Question: I have an VPS (OVH) with Debian 9 and I'm trying to create something like this:

When I'm trying to connect via https everything works great. But when I'm trying to clone repository via SSH it fail.
This is my docker-composer.yml file:
'''
version: '2'
services:
nginx-proxy:
image: jwilder/nginx-proxy
ports:
- "80:80"
- "443:443"
volumes:
- "/etc/nginx/vhost.d"
- "/usr/share/nginx/html"
- "/var/run/docker.sock:/tmp/docker.sock:ro"
- "/etc/nginx/certs"
letsencrypt-nginx-proxy-companion:
image: jrcs/letsencrypt-nginx-proxy-companion
volumes:
- "/var/run/docker.sock:/var/run/docker.sock:ro"
volumes_from:
- "nginx-proxy"
gitlab:
image: 'gitlab/gitlab-ce'
restart: always
container_name: gitlab
hostname: 'gitlab.example.com'
environment:
VIRTUAL_HOST: gitlab.example.com
LETSENCRYPT_HOST: gitlab.example.com
LETSENCRYPT_EMAIL: admin@example.com
GITLAB_OMNIBUS_CONFIG: |
external_url 'http://gitlab.example.com'
volumes:
- '/srv/gitlab/config:/etc/gitlab'
- '/srv/gitlab/logs:/var/log/gitlab'
- '/srv/gitlab/data:/var/opt/gitlab'
gitlab-runner:
image: gitlab/gitlab-runner
container_name: gitlab-runner
volumes:
- /var/run/docker.sock:/var/run/docker.sock
- ./conf:/etc/gitlab-runner
restart: always
'''
I think, that I won't be able to connect via port 22 so I might need to add to Omnibus config this line:
'''
gitlab_rails['gitlab_shell_ssh_port'] = 2222
'''
Unfortunately, when I'm trying to add port "2222:2222" to nginx-proxy and/or to gitlab container there is information, that port 2222 is already used.
What is best way to configure this stack so when I connect to VPS (example.com) I'll connect to Debian, but when gitlab (gitlab.example.com) I'll be able to clone repository?
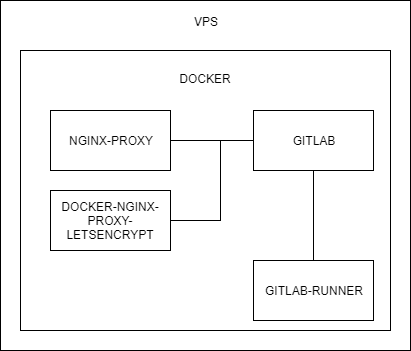
Answer: It's not nginx that should handle the ssh connections, but an SSH daemon. So the Gitlab docker should also run an SSH daemon, which could listen on port 2222 if available.